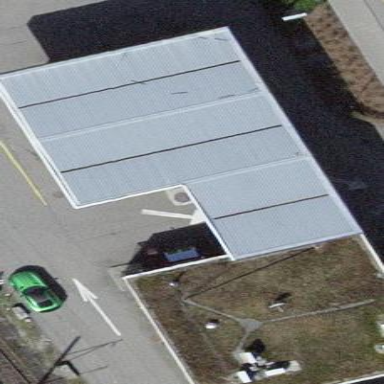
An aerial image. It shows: View of roof of building.